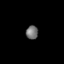
Tissue: skin
Cell type: Epithelial cells
Senescence score: 0.2771
Nuclear area (px): 161
Mean DAPI intensity: 113.528